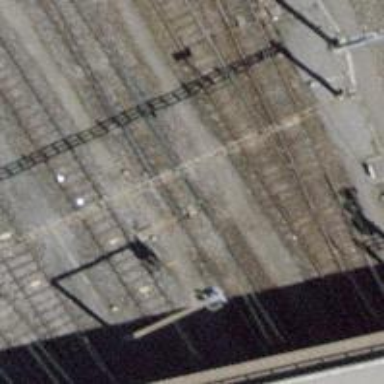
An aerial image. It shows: Railway switch.